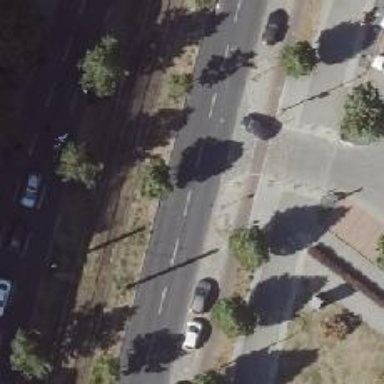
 there is parallel parking available on the street side."